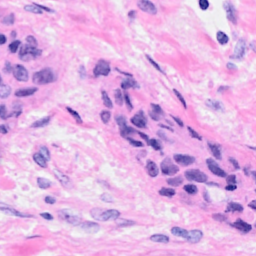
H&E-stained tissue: Breast